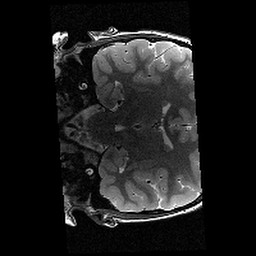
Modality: T2w
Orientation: coronal
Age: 10
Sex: male
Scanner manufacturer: siemens
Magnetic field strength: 3 T
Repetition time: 9.23 s
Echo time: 0.067 s